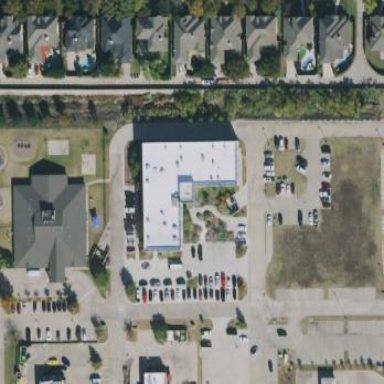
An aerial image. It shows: Office building.